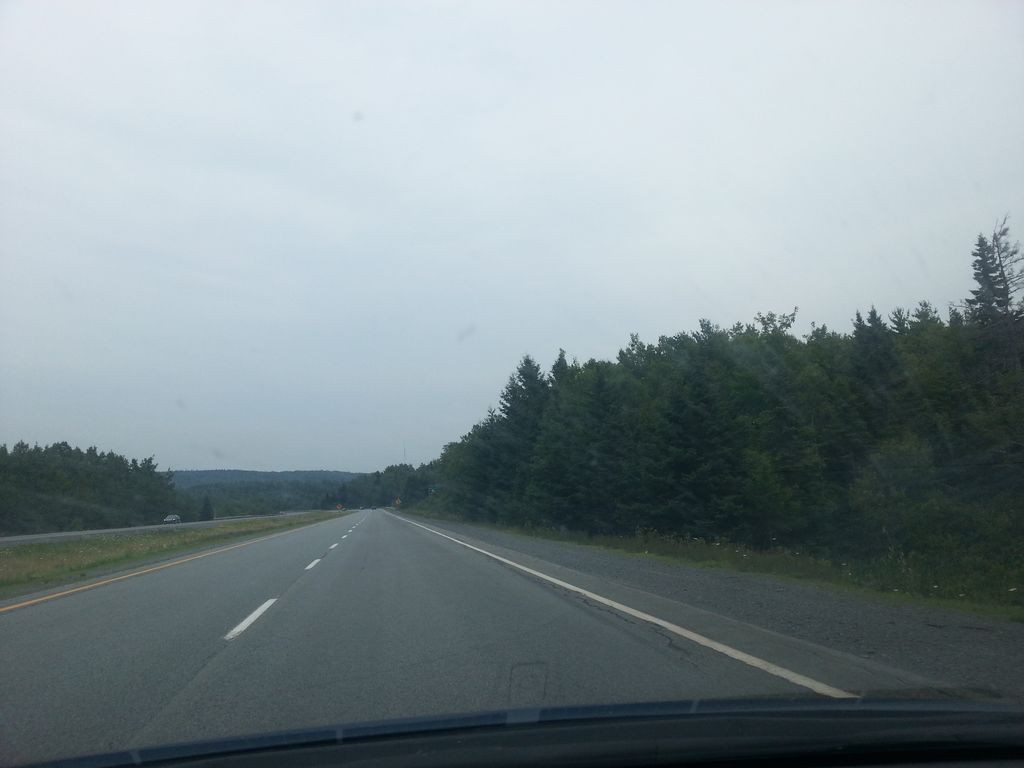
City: halifax